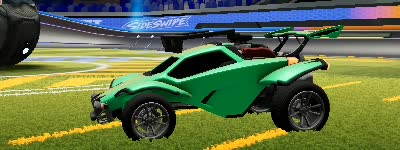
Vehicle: octane